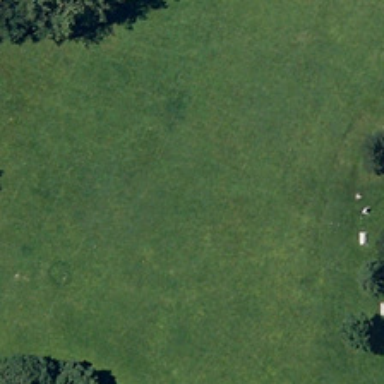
Several green trees are in a piece of green meadow .